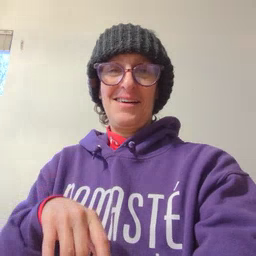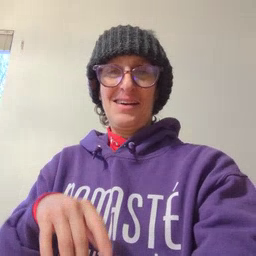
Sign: fireman